Field crop: maize
Growth stage: 2
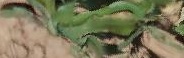
Species: maize